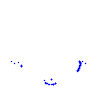
Particle: kaon